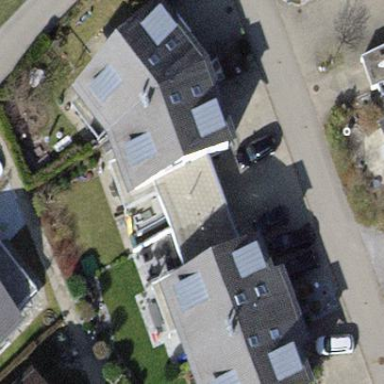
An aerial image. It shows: Semi-detached house with gabled roof.